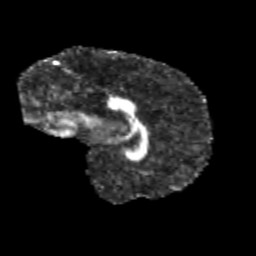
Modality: FA
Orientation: sagittal
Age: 10
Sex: female
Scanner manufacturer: siemens
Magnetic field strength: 3 T
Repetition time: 3.8 s
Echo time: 0.07 s